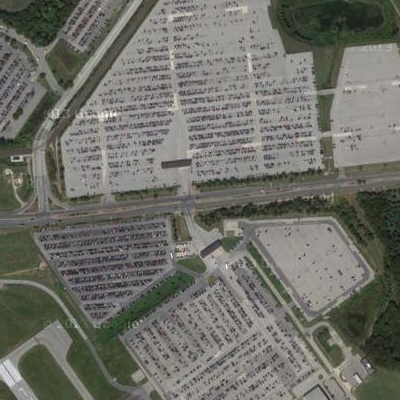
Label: Parking